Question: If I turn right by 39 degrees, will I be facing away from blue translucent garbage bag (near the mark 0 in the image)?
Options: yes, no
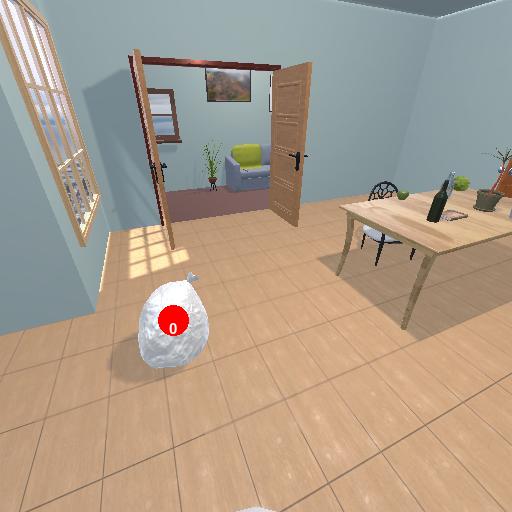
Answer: yes